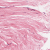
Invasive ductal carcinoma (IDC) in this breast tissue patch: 0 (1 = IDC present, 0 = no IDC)